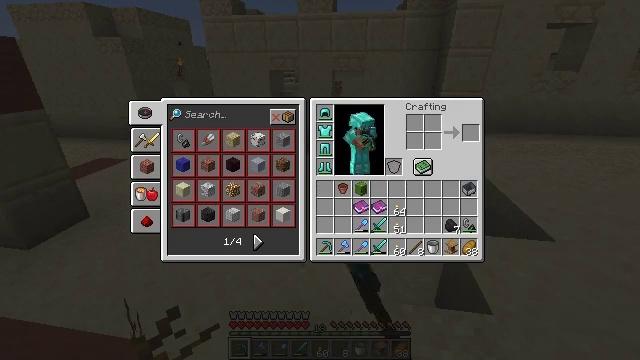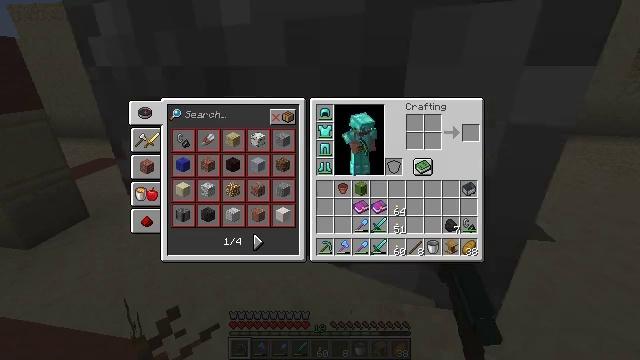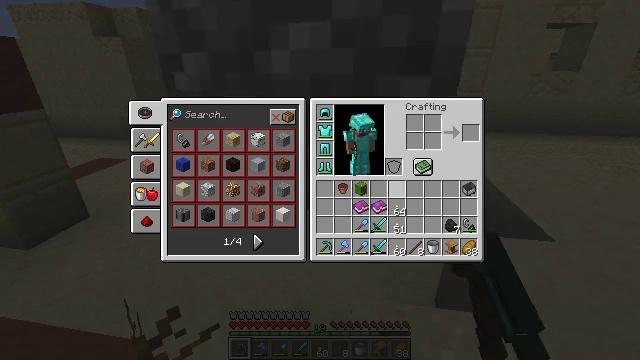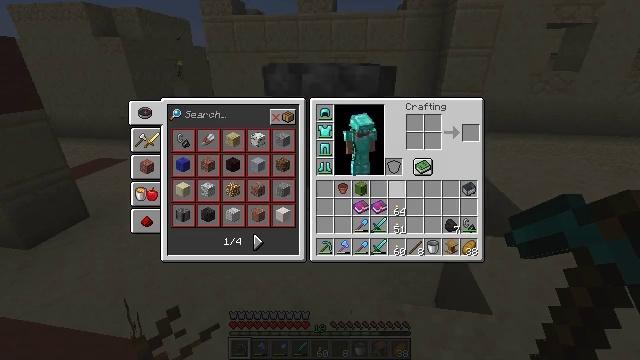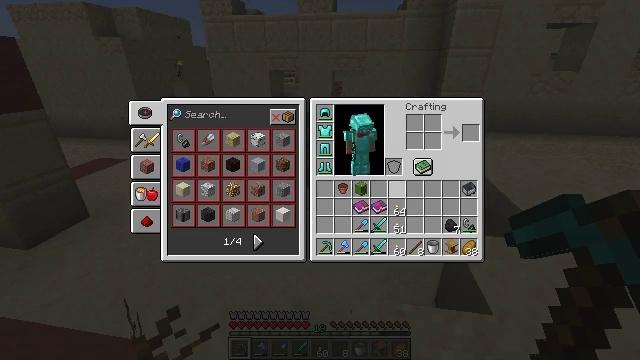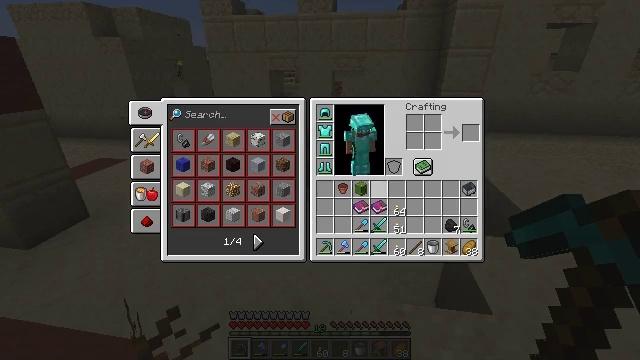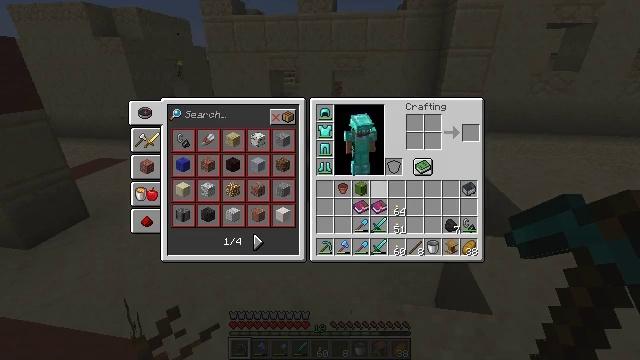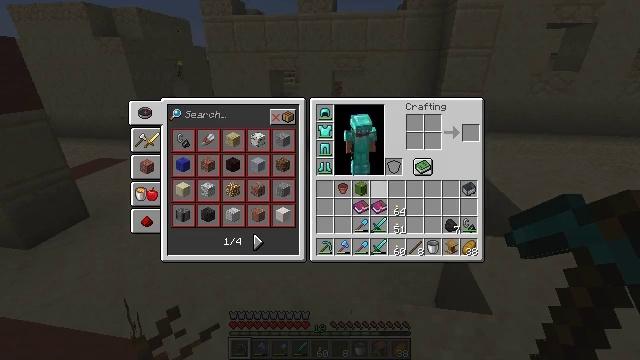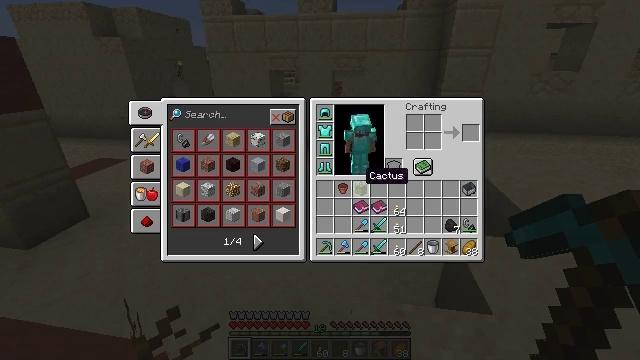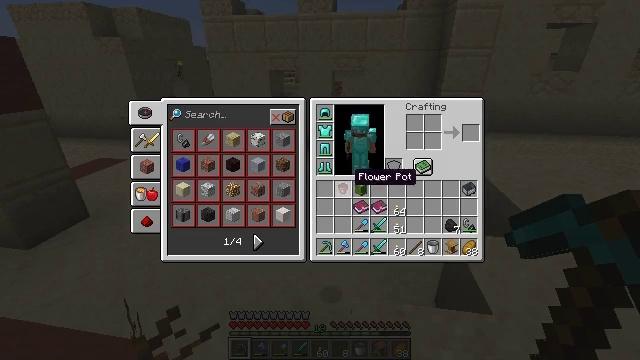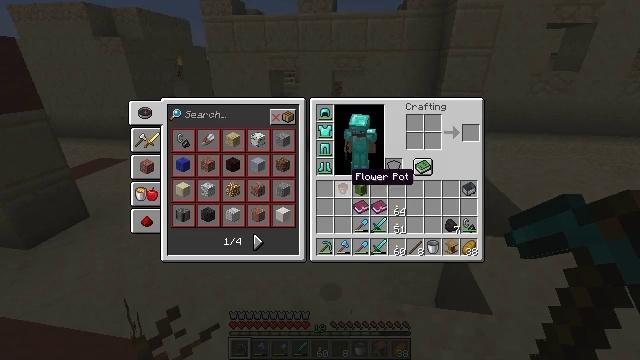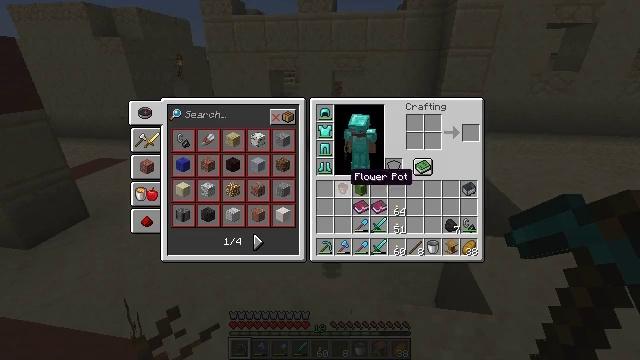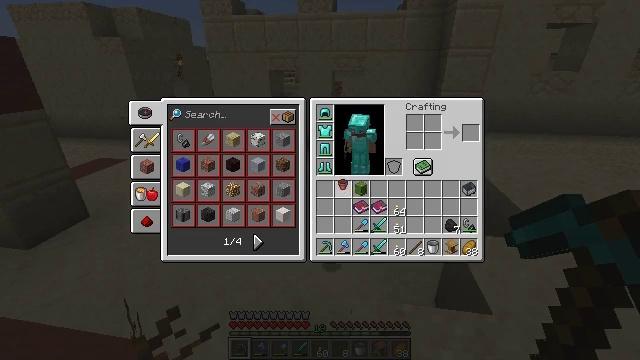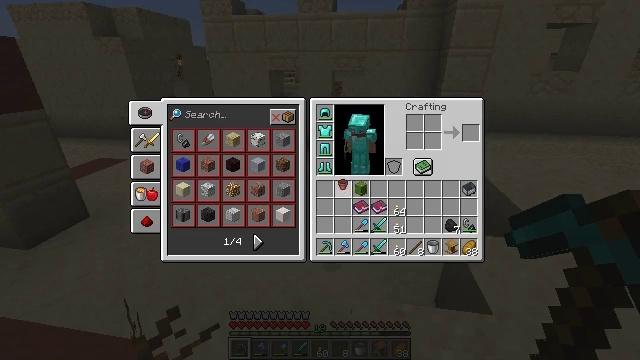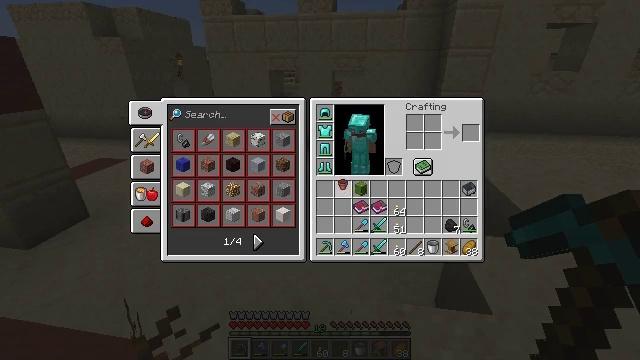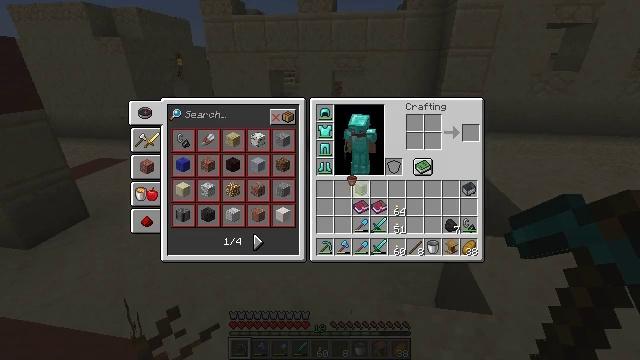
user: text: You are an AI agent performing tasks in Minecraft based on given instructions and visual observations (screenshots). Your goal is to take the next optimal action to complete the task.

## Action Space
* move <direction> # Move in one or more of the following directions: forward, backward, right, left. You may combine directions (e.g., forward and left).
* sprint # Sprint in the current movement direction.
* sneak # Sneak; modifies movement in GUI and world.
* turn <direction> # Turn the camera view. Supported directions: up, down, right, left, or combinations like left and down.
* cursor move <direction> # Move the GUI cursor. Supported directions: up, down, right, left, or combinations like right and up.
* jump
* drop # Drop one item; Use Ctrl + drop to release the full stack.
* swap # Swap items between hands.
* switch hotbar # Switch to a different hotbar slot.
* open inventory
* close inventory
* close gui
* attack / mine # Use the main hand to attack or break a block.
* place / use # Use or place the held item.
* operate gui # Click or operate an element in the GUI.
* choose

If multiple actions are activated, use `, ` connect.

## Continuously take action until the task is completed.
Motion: motion action
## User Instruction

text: Remove a flower pot from the inventory.
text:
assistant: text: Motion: cursor move left and down, open gui
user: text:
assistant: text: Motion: cursor move left
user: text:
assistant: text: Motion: no_op
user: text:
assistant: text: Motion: no_op
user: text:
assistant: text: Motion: no_op
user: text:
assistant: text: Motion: no_op
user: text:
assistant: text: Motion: cursor move left
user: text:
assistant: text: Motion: cursor move left
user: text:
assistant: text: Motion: cursor move left
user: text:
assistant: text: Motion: no_op
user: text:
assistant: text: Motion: no_op
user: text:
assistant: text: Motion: operate gui
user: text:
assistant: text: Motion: operate gui
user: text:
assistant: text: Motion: operate gui
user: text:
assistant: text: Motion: cursor move right
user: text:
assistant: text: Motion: cursor move right and up
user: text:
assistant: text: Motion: cursor move right and up
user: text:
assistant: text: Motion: cursor move right
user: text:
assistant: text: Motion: operate gui
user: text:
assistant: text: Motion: operate gui
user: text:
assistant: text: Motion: operate gui
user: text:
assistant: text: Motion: cursor move left and down
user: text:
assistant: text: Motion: cursor move left and down
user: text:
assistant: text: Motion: cursor move left and down
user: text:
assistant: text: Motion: cursor move left
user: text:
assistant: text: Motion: no_op
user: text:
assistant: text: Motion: no_op